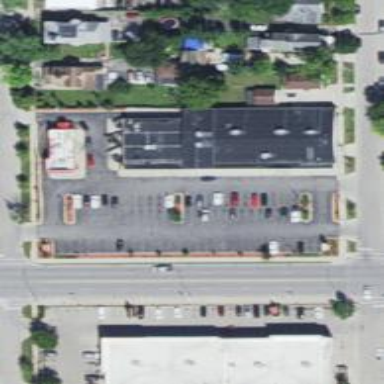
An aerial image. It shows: Retail area.